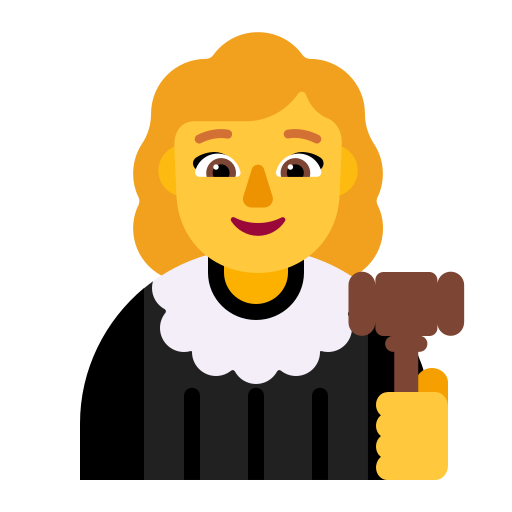
woman judge flat default